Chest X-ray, PA view. Patient: 32 years old, sex F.
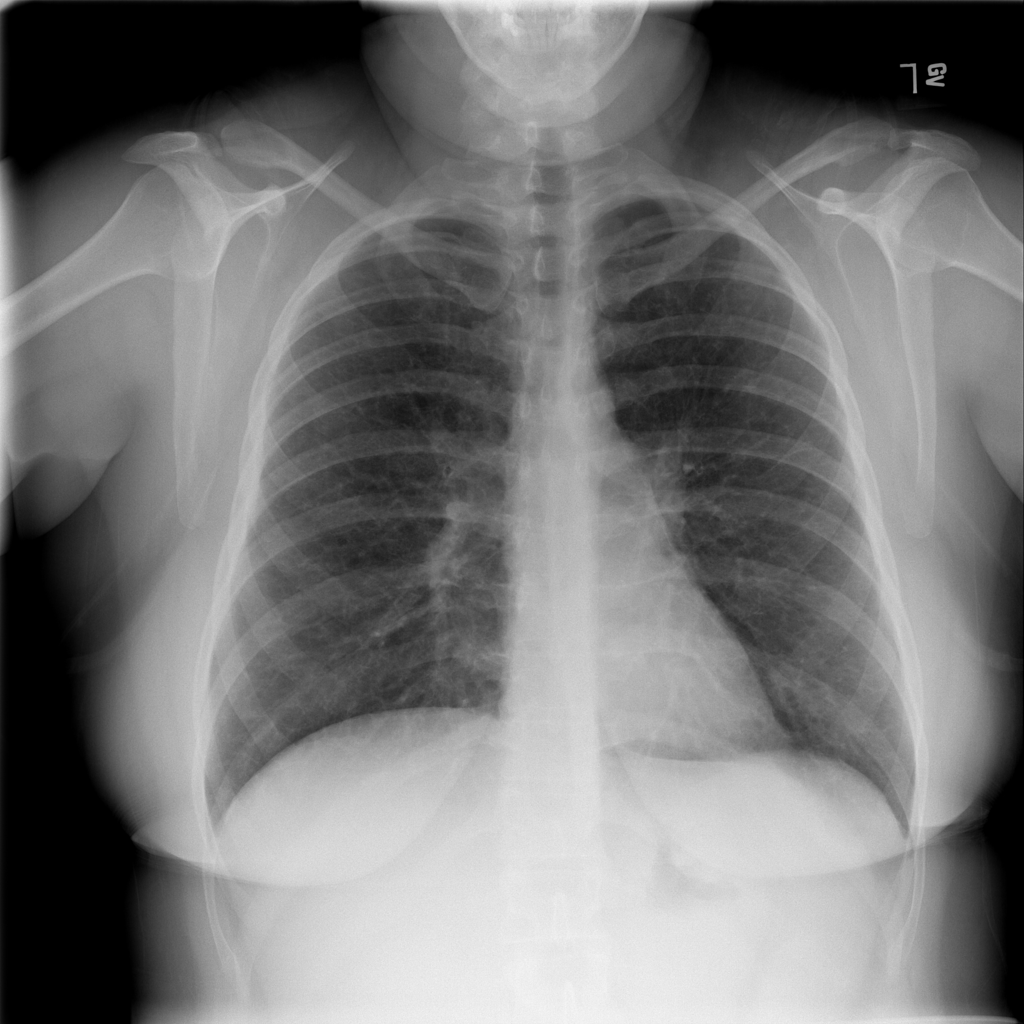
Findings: No Finding